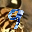
Label: 9